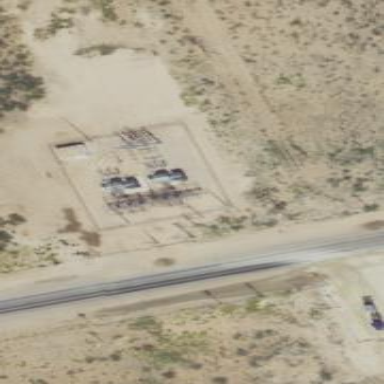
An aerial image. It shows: Distribution substation surrounded by fence.